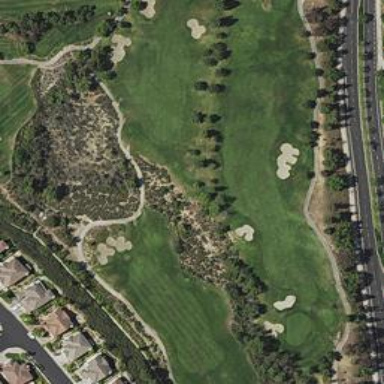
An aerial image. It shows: Scenic golf fairway.